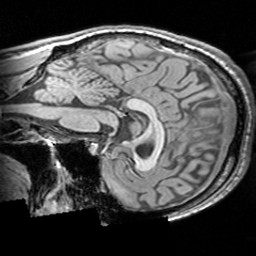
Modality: T1w
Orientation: sagittal
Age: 29
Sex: male
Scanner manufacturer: siemens
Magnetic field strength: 3 T
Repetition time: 1.63 s
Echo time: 0.00311 s